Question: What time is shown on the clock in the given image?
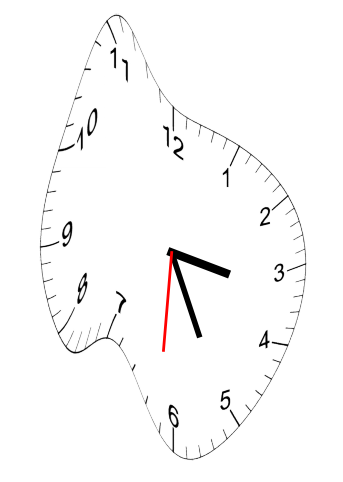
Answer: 03:25:31